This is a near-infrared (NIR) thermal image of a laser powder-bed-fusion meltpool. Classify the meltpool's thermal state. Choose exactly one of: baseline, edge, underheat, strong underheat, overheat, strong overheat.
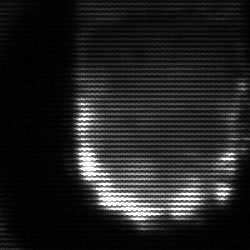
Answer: baseline